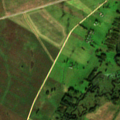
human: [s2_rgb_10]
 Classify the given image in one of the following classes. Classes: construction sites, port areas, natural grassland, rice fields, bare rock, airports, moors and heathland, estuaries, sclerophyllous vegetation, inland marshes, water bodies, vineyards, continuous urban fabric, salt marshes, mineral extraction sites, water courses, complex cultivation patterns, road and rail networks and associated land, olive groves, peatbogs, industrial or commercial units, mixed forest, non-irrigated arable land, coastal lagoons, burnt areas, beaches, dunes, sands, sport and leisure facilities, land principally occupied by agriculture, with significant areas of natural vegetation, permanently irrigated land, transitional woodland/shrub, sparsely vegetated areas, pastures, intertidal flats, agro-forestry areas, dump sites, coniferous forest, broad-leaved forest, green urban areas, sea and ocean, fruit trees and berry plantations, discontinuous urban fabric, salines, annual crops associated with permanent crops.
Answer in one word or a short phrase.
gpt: non-irrigated arable land, pastures, complex cultivation patterns, land principally occupied by agriculture, with significant areas of natural vegetation